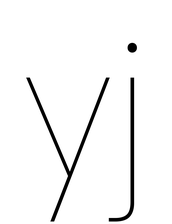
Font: Poppins-Thin